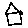
Label: house